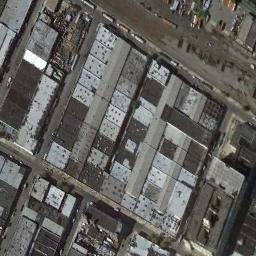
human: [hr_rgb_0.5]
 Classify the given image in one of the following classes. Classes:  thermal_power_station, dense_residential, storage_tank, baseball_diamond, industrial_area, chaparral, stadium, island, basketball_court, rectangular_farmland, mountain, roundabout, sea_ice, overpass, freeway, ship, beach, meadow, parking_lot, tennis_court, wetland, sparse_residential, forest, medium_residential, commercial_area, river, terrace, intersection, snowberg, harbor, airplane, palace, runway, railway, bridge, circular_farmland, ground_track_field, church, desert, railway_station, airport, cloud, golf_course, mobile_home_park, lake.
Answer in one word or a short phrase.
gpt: industrial_area